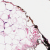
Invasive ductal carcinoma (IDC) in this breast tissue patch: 0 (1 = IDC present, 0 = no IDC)